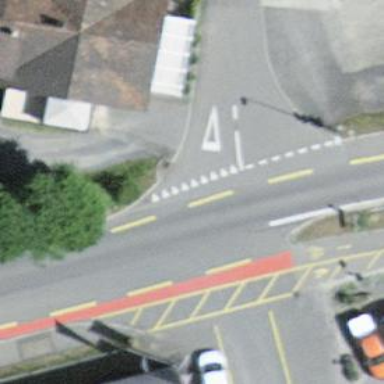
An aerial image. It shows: Road with "give way" sign.